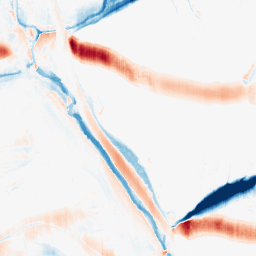
Category: morphological
Decomposition family: morphological_ellipse
Decomposition parameters: operation: average
width: 30
height: 5
Upsampling method: quadratic
Upsampling parameters: scale: 8
Upsampling scale: 8